Interaction volume radius: 5 \u00c5
Interaction volume height: 20 \u00c5
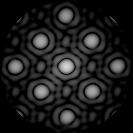
Disorder parameter: 0.06042